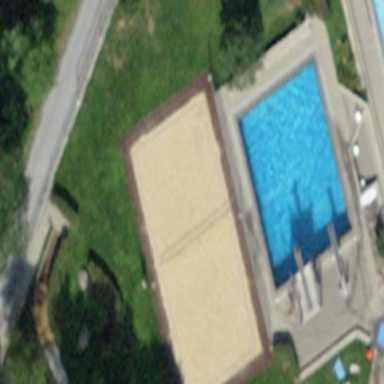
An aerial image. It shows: Sports centre focused on volleyball.